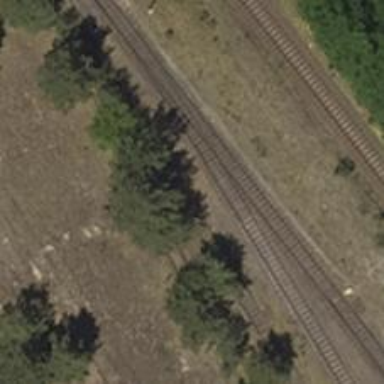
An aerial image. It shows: Abandoned railway yard is depicted.